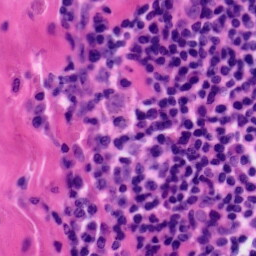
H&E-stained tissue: Tonsil